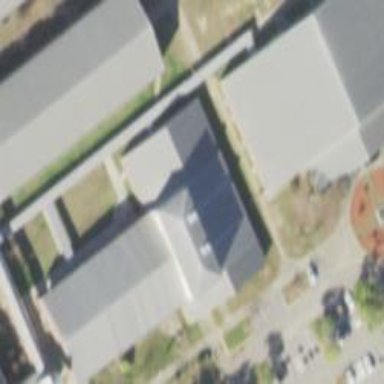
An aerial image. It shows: Building being used as sports hall.